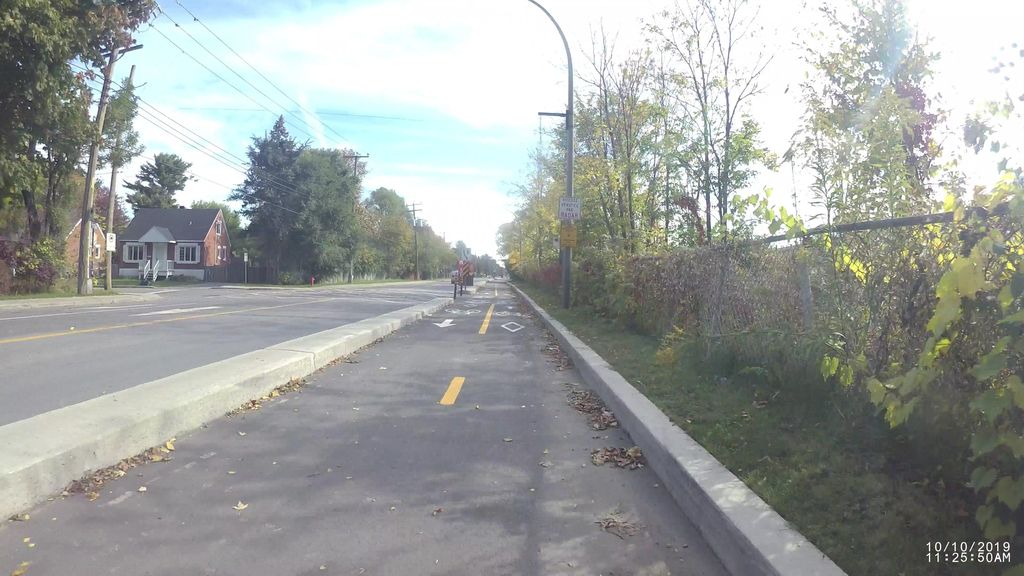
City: montreal